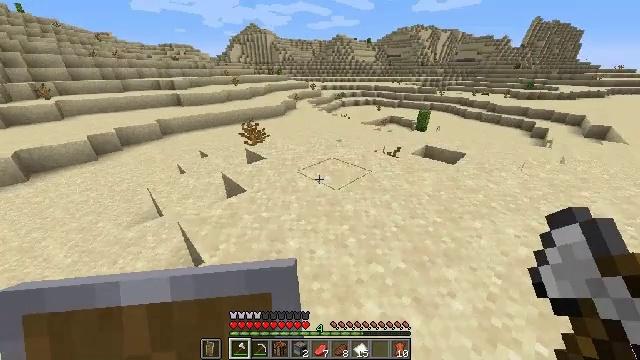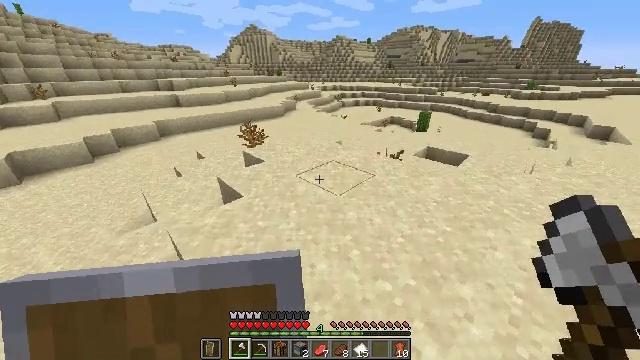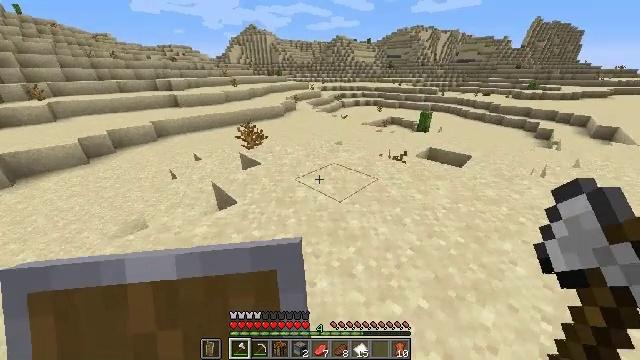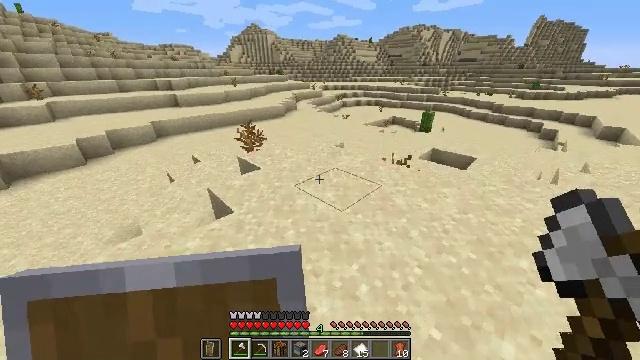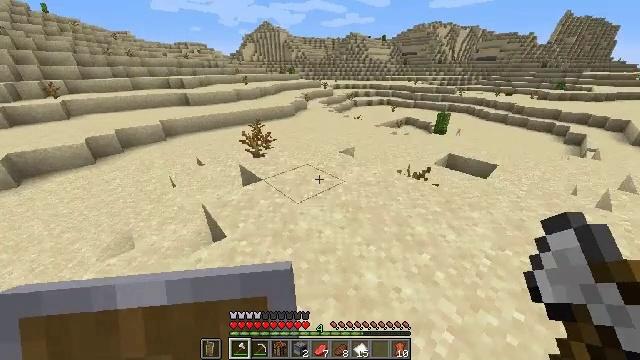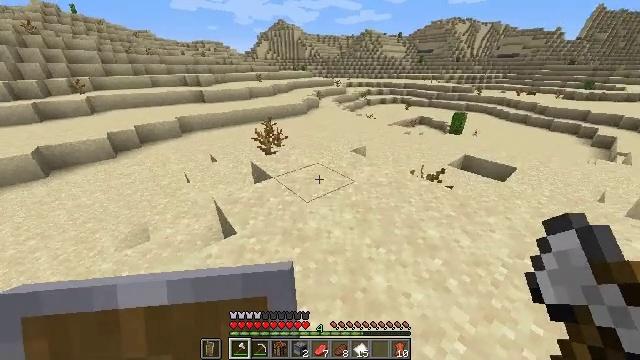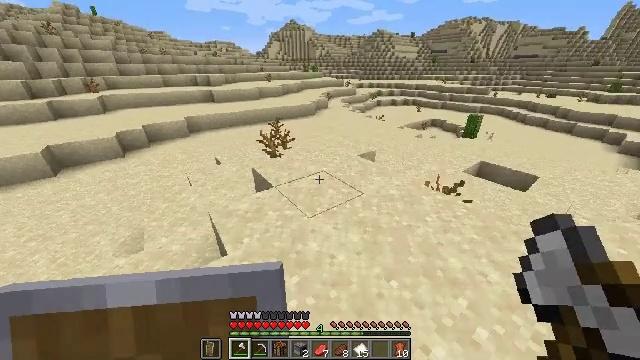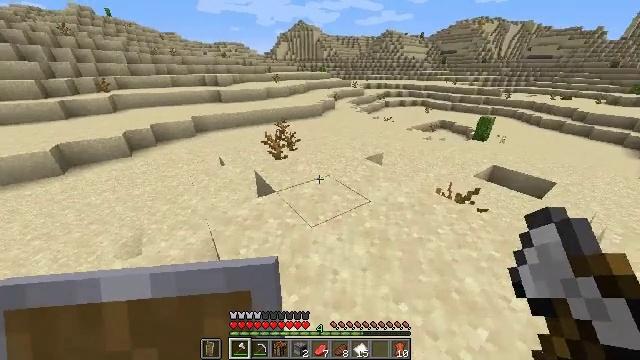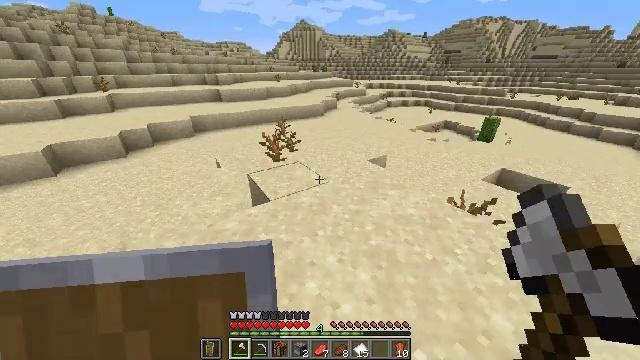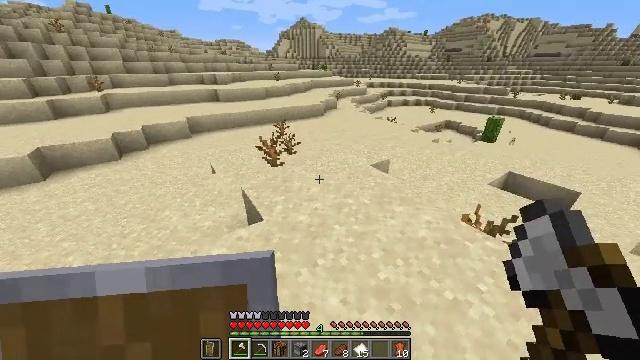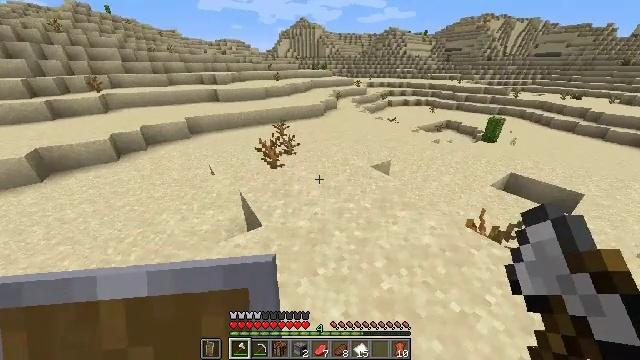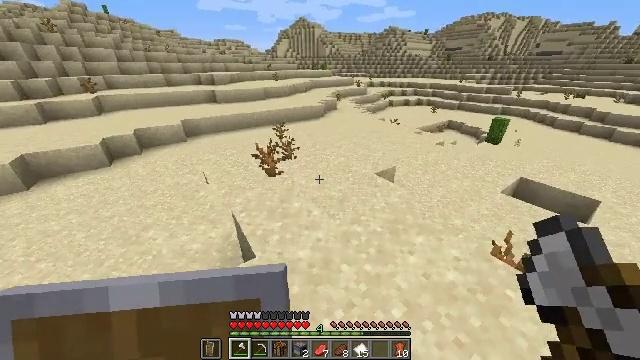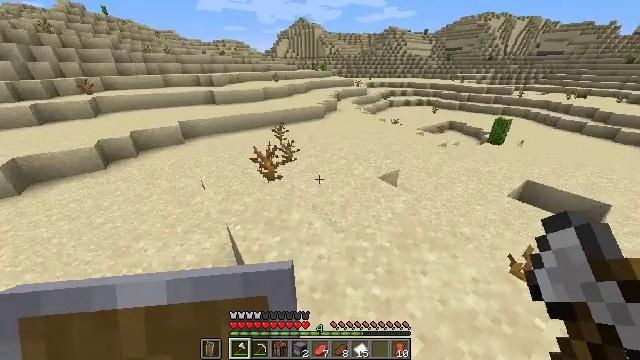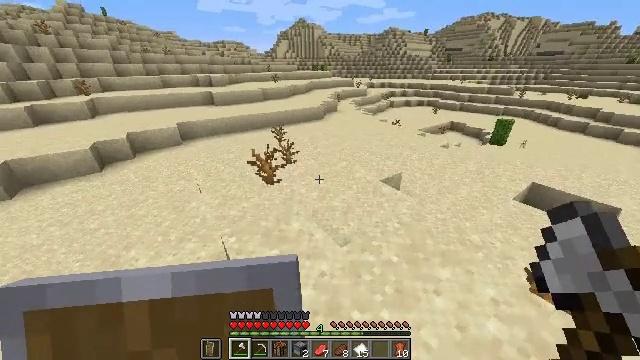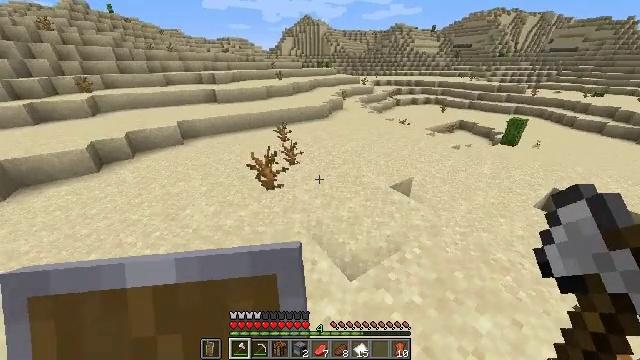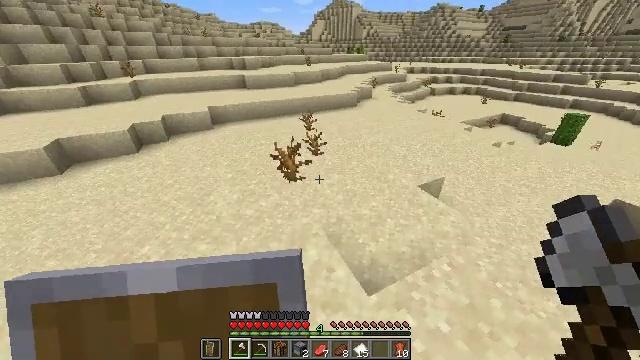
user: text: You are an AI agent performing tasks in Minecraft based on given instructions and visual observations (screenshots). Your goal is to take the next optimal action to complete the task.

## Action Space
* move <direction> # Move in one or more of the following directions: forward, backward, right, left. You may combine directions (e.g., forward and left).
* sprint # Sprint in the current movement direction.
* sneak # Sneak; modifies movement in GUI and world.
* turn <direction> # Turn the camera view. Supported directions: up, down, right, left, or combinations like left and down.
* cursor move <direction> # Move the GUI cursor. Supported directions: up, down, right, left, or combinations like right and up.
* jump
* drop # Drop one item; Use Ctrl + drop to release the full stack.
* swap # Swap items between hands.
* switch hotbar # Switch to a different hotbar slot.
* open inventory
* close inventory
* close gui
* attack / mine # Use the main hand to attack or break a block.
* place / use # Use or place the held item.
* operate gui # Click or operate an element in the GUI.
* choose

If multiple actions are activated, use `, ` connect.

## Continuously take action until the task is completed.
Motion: motion action
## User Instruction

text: Break the dead bush for sticks.
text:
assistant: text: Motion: sprint
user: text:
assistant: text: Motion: sprint
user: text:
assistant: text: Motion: sprint
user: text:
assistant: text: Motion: sprint, turn left
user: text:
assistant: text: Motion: sprint, turn left
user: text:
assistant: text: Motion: sprint, turn left
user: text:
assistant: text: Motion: sprint, turn left
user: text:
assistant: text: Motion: sprint
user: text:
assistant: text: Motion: sprint
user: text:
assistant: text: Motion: sprint
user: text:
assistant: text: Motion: sprint
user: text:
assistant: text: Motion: sprint
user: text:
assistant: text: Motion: sprint
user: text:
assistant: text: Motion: sprint, turn left
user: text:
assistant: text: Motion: sprint, turn left and down
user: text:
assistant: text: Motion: sprint, turn left and down
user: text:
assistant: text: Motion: sprint
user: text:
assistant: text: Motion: sprint
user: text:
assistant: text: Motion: sprint, turn down
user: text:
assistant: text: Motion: sprint, turn left and down
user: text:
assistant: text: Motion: sprint, attack / mine
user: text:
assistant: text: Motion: sprint, attack / mine
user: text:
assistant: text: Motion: sprint, attack / mine
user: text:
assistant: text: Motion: sprint, attack / mine
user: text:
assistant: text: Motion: sprint, attack / mine
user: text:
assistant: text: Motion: sprint, attack / mine
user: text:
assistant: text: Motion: sprint, turn right and up, attack / mine
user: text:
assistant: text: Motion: sprint, turn right and up, attack / mine
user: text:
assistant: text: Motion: sprint, attack / mine
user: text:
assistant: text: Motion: sprint, attack / mine